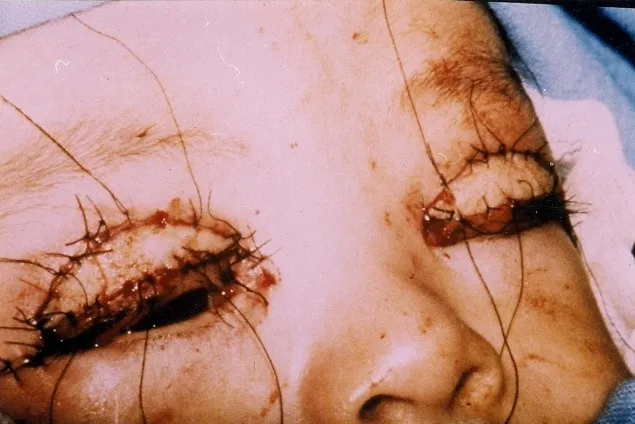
Intraoperative picture showed full-thickness skin graft upper eyelids.
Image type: medical_photograph (other_medical_photograph)